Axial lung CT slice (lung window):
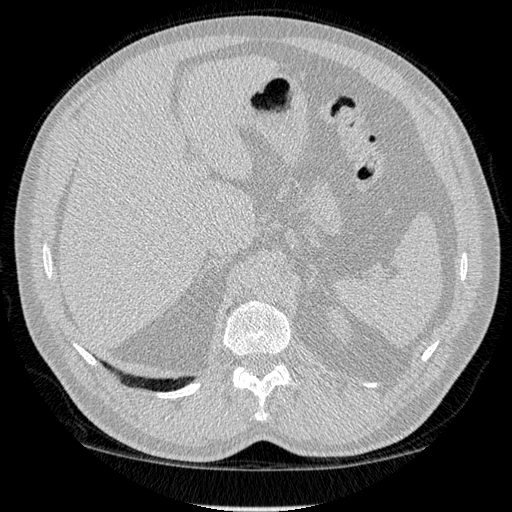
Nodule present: no